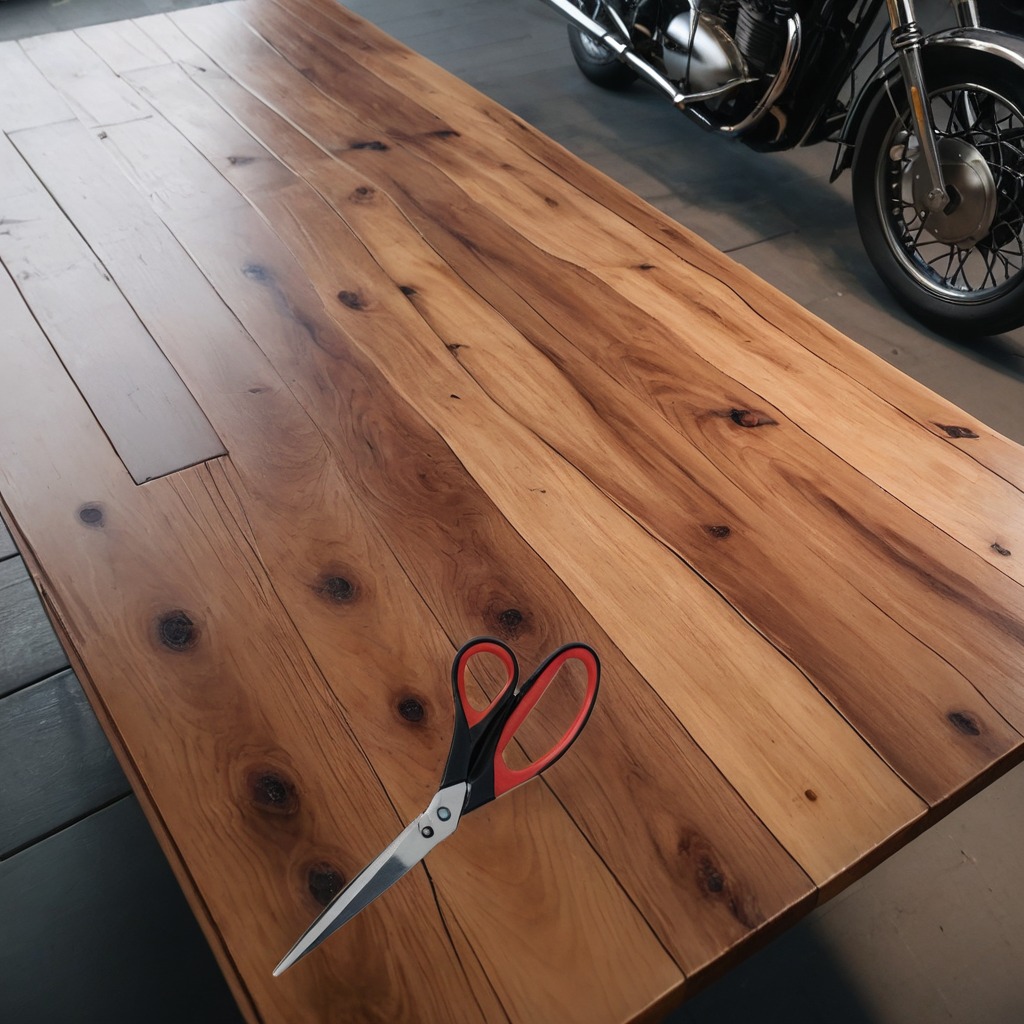
A scissor lying on the wooden table in the vintage motorcycle garage.